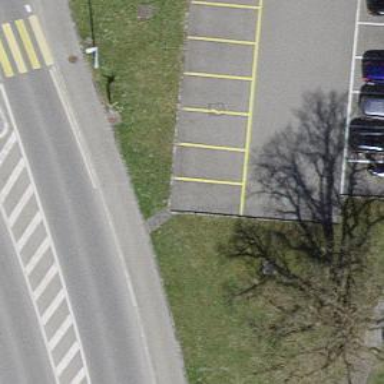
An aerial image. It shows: Sidewalk along the footway.